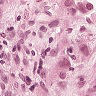
Metastatic tissue present: yes